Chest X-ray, AP view. Patient: 90 years old, sex F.
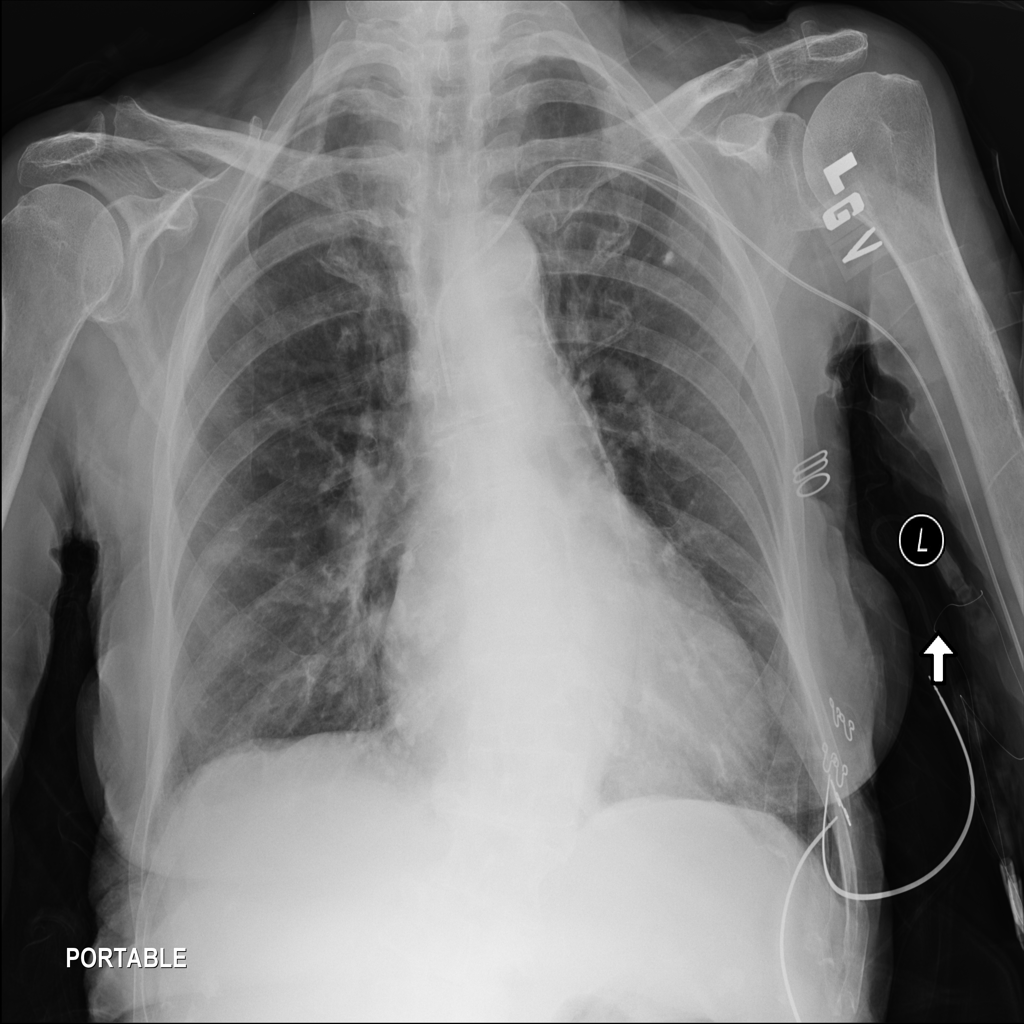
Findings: No Finding